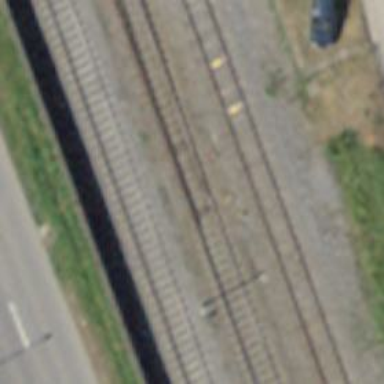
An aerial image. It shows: Railway switch.